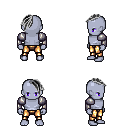
a pixel art fantasy rpg character, male body template, dark elf, purple skin, steel arm armor, gold greaves, gray long mohawk hairstyle, four views (front, back, left, right), 2x2 character sprite sheet, small pixel art, hard edges, no anti-aliasing